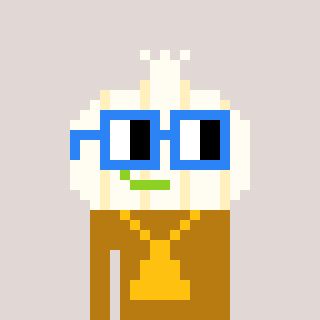
a pixel art character with square blue glasses, a garlic-shaped head and a gold-colored body on a warm background